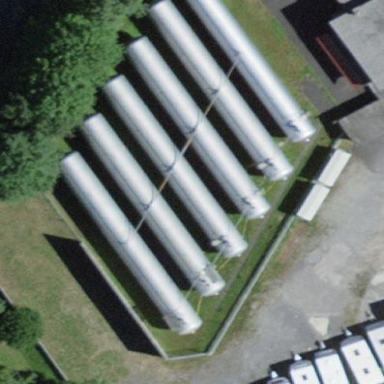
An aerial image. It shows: Storage tank that is man-made.